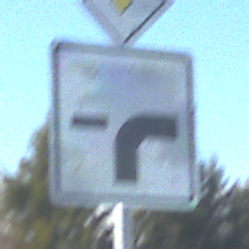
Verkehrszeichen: VerlaufVorfahrtsstrasse9
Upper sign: Vorfahrtsstrasse
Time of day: MorningAfternoon
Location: Outdoor (Nature)
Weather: PartlyCloudy
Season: NotSpecified
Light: Natural